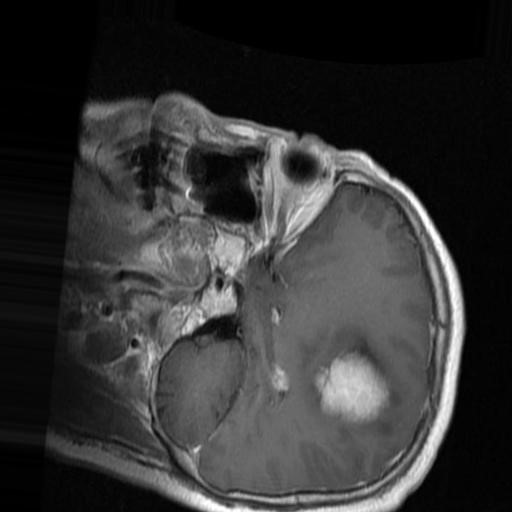
Label: brain_menin